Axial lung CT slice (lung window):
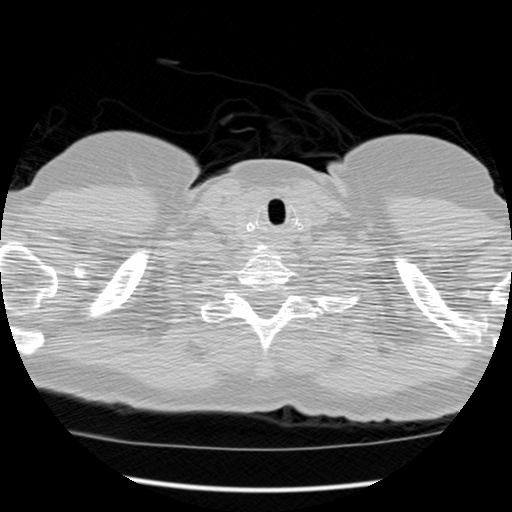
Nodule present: no